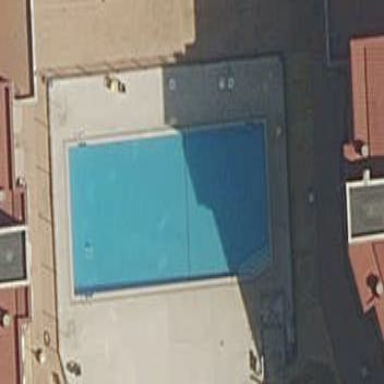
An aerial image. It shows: Swimming pool located in leisure land.